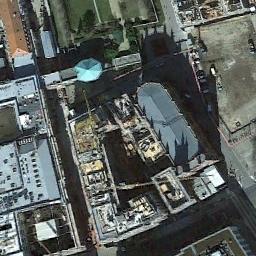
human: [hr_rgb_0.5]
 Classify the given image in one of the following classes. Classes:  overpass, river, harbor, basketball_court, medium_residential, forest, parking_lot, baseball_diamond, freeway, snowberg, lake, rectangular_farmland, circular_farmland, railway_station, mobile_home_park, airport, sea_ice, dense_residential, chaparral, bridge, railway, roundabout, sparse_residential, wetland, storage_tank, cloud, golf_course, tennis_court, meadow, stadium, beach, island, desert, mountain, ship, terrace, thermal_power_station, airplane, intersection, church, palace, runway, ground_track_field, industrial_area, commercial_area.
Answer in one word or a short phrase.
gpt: church